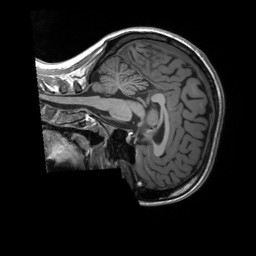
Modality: T1w
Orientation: sagittal
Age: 26
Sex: female
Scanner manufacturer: siemens
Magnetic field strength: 3 T
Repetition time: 2.3 s
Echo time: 0.00232 s